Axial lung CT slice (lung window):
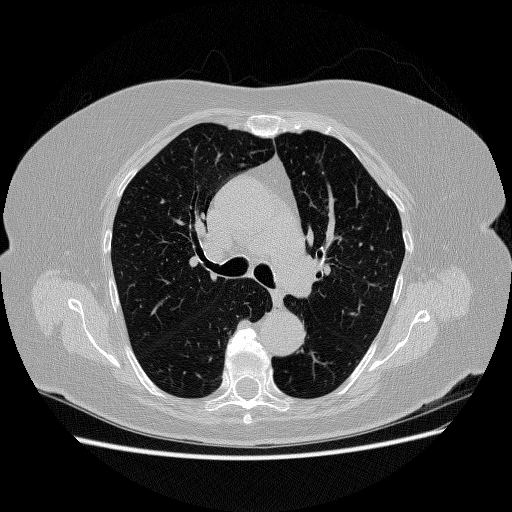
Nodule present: no